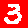
Digit: 3